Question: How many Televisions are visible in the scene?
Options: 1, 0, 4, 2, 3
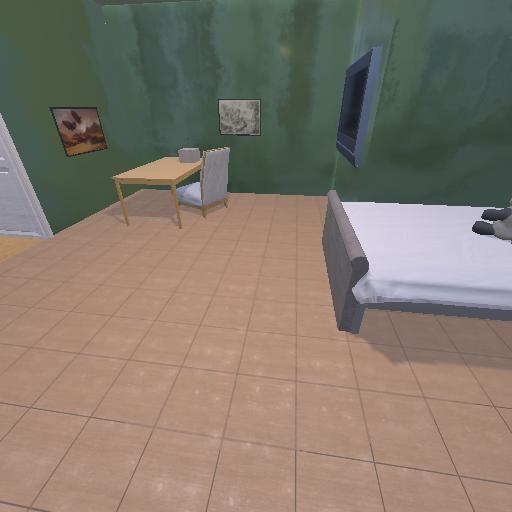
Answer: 1